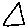
Label: triangle